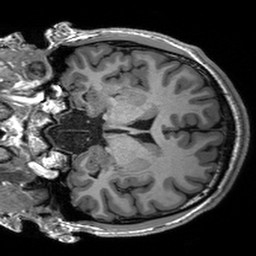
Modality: T1w
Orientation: coronal
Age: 19
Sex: male
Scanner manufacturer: siemens
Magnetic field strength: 3 T
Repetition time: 2.53 s
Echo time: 0.00227 s